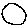
Label: circle